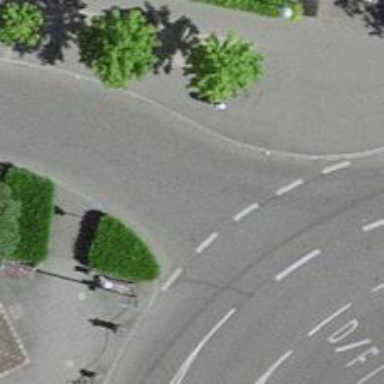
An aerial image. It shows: Residential road with asphalt surface and separate sidewalk.